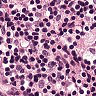
Metastatic tissue present: no